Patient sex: F
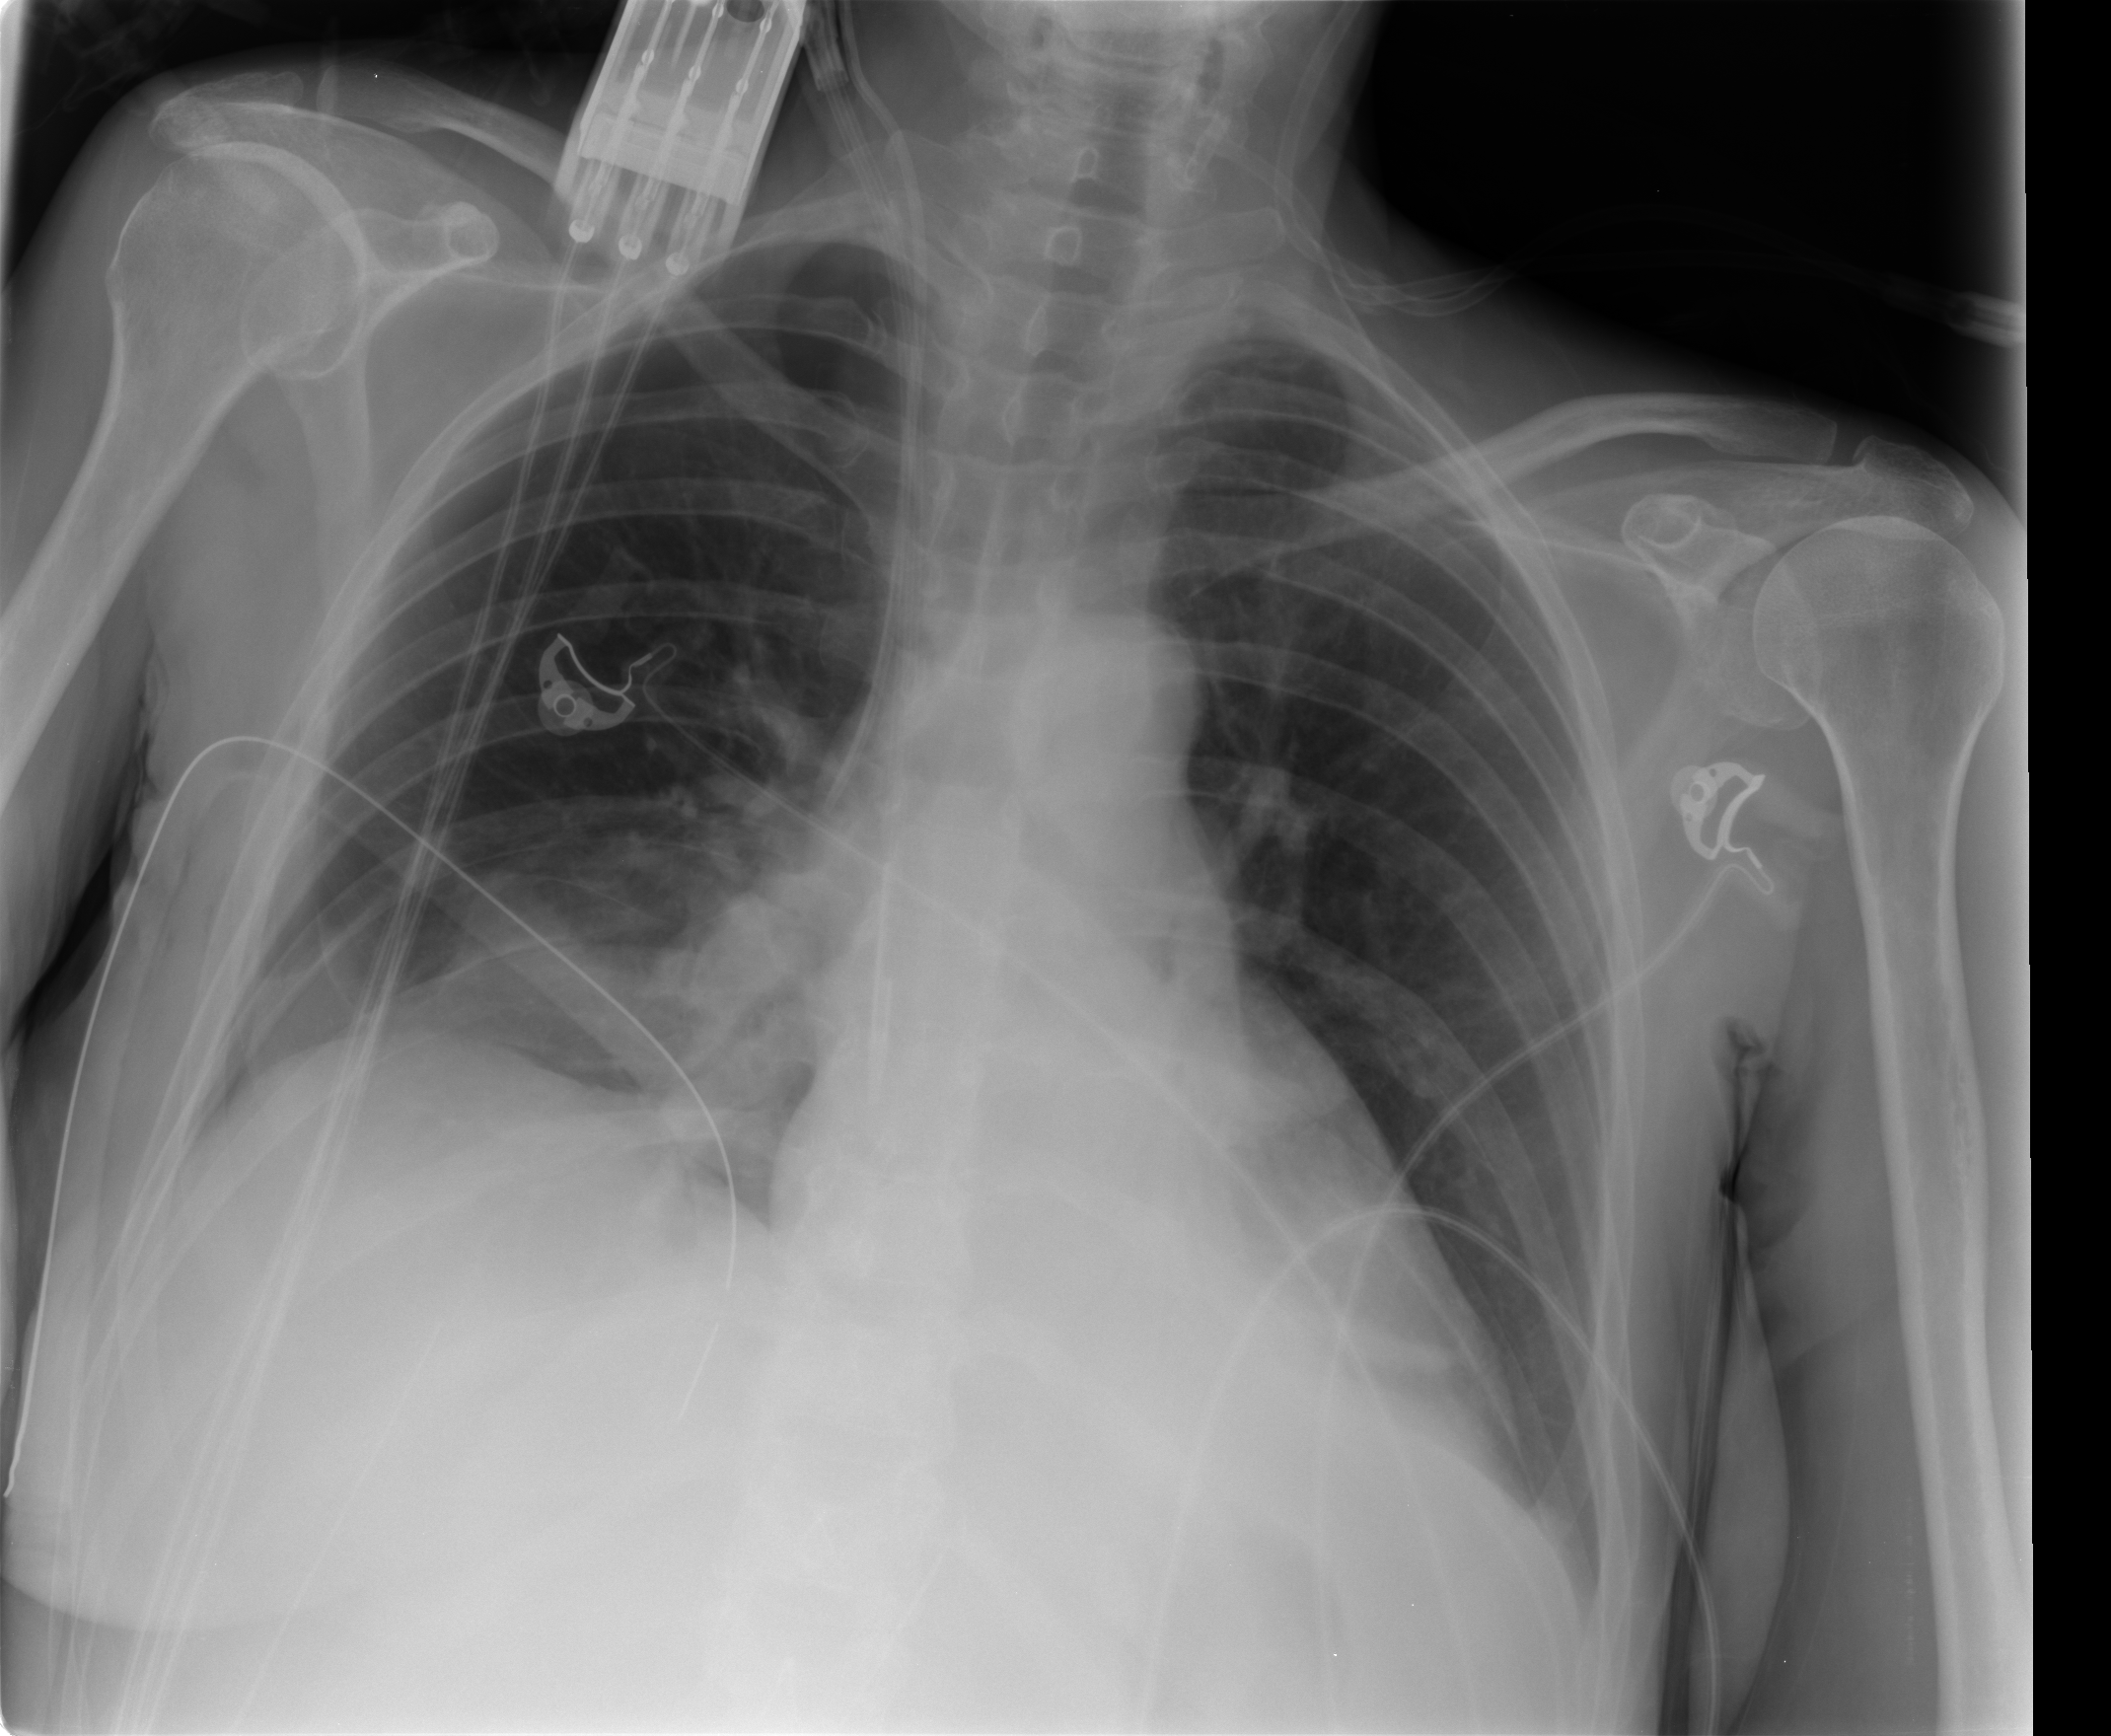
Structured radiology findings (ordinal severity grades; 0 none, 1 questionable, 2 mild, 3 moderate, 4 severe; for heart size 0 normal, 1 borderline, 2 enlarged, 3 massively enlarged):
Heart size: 0
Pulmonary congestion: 0
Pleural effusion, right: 1
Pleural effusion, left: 1
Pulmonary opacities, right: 0
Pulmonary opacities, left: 0
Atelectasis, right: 2
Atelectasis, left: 2